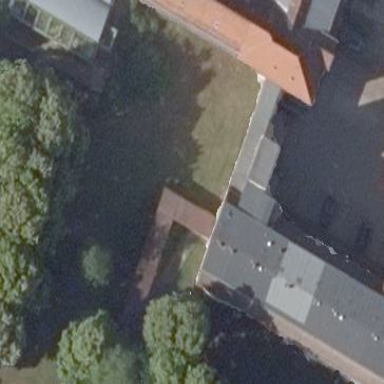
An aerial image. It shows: Hospital building.